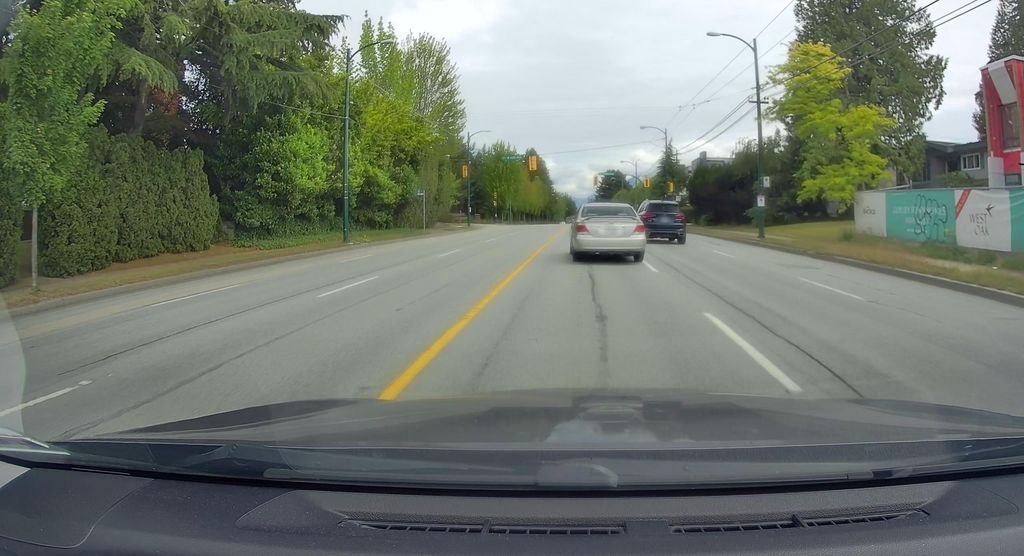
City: vancouver